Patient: sex M, age 43
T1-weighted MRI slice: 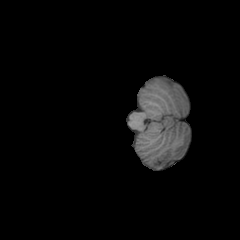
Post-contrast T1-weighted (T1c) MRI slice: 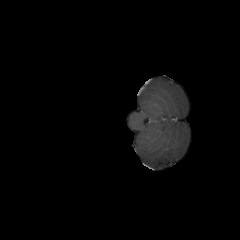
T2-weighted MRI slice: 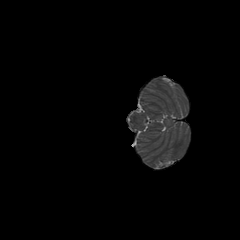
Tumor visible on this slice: no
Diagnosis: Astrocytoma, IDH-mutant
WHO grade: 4